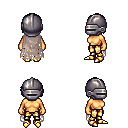
a pixel art fantasy rpg character, female body template, human, tanned skin, gray tattered cape, gold greaves, green bangs hairstyle, metal helm, gold boots, four views (front, back, left, right), 2x2 character sprite sheet, small pixel art, hard edges, no anti-aliasing